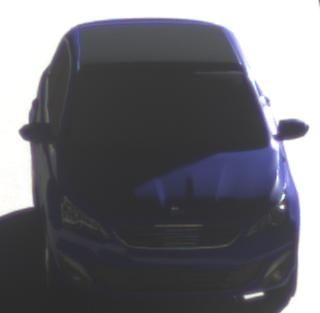
Make: Peugeot
Model: 308 VTi 82
Detailed model: 308 (II)
Model produced from: 2013/09
Model produced until: 2014/11
Doors: 5
Color: blue
Road condition: dry road
Daytime: morning or afternoon
Contrast: high contrast